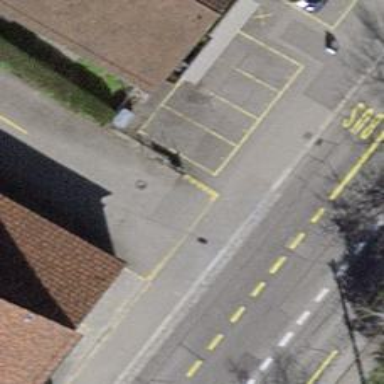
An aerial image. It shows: Unmarked crossing with traffic calming table.